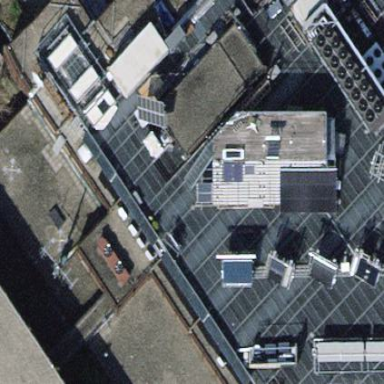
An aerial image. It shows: Building with gravel roof.